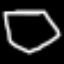
Label: octagon